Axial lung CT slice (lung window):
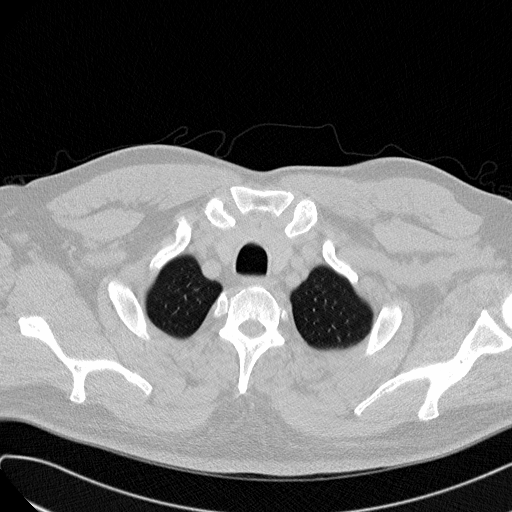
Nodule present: no